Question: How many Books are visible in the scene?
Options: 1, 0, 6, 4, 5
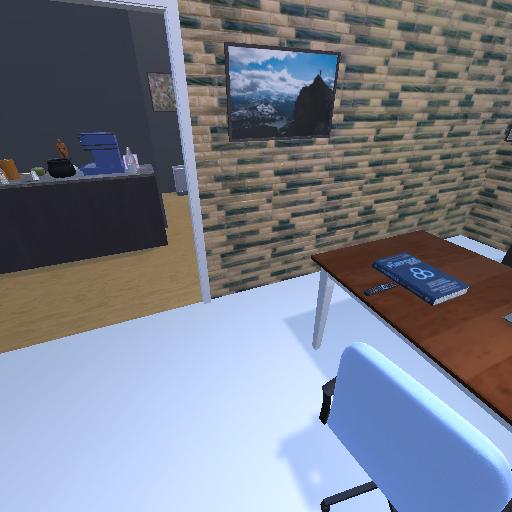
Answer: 1